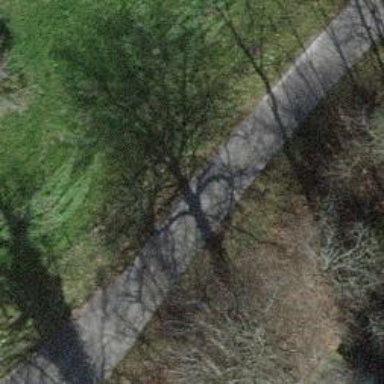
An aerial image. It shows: Unclassified road with grade1 track type.